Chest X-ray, PA view. Patient: 51 years old, sex M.
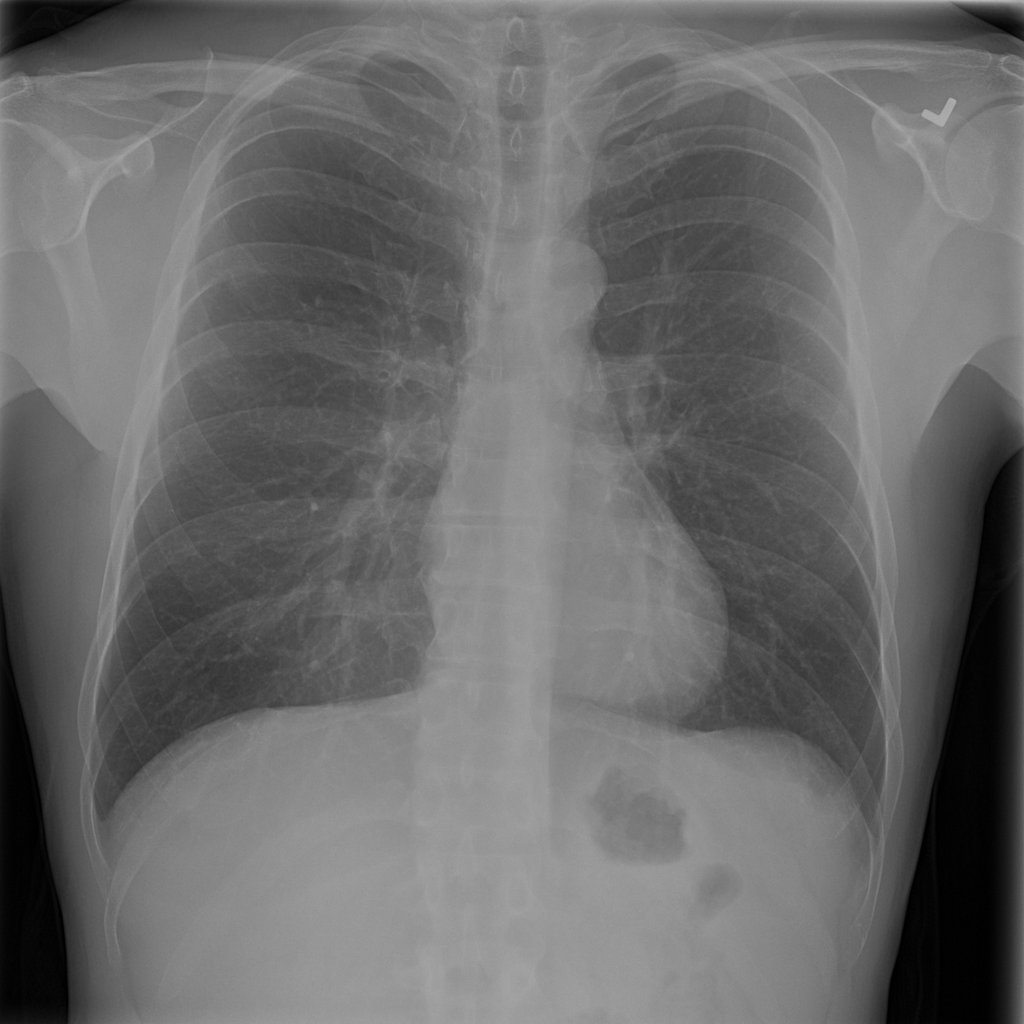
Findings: No Finding